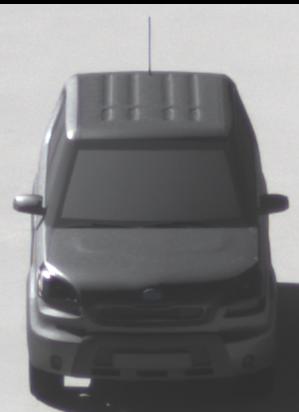
Make: KIA
Model: Soul 1.6
Detailed model: Soul (AM)
Model produced from: 2009/02
Model produced until: 2009/11
Doors: 5
Color: gray
Road condition: dry road
Daytime: morning or afternoon
Contrast: high contrast